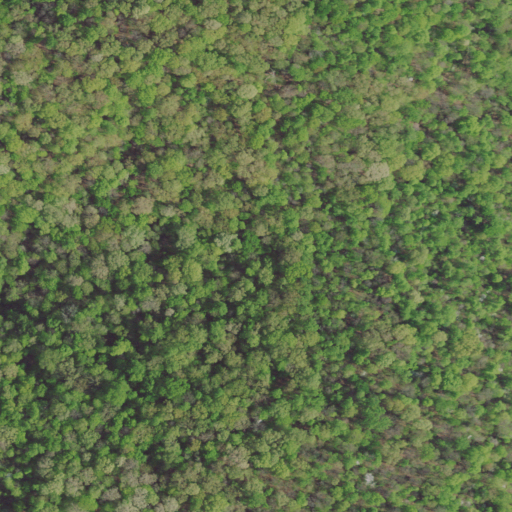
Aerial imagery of cape in Tennessee named Pellissippi Point containing only deciduous forest